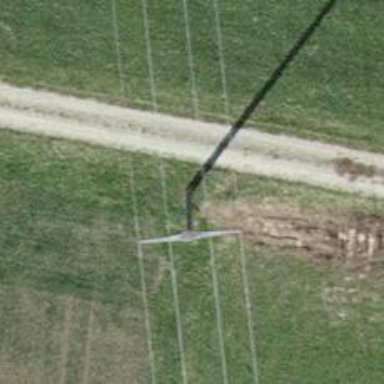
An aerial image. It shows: Concrete power pole.